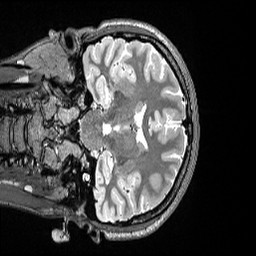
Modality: T2w
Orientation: coronal
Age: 25
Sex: female
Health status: ill
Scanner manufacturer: siemens
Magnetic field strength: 3 T
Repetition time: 3.2 s
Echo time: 0.563 s